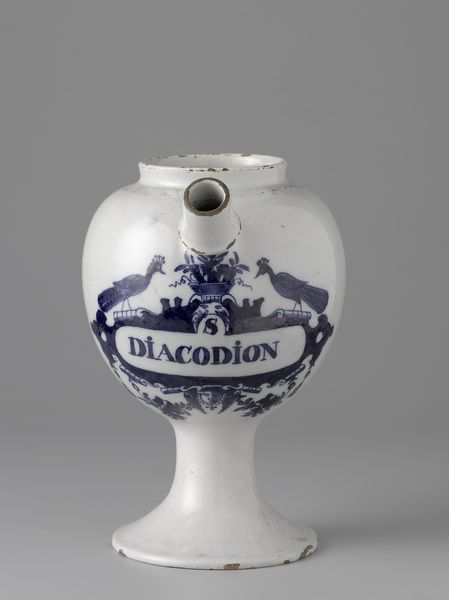
Titel: Apothekerspot 'S DIACODION'
Künstler: De Lampetkan
Standort: Amsterdam
Institution: Rijksmuseum
Schlagwörter: blanche, fleurs, porcelaine, fleur, vase, bleu, oiseau, oiseaux, porcelain, s, objet, diacodion, poto